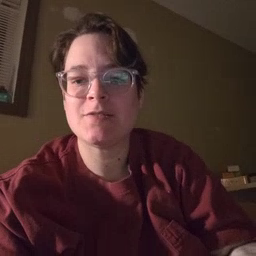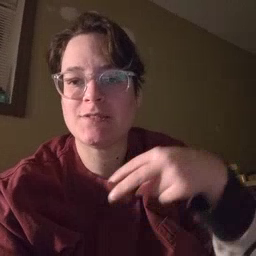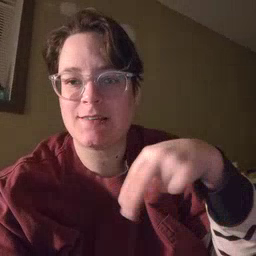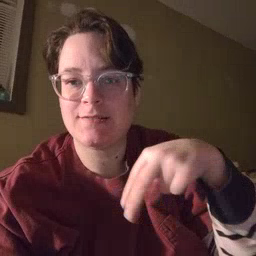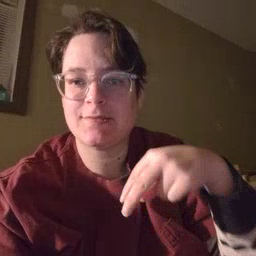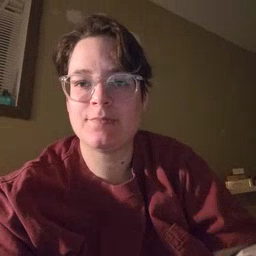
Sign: dance